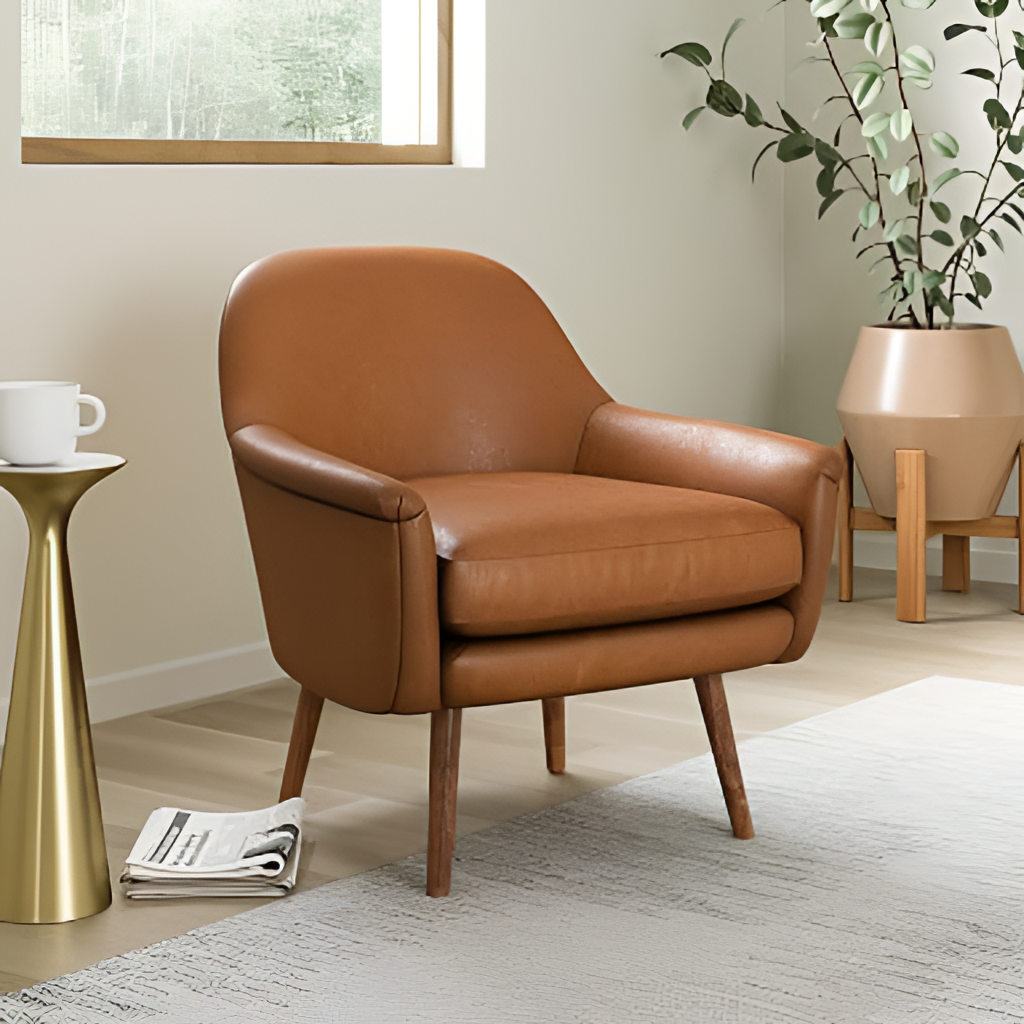
living room, leather armchair, modern, beige wood flooring, with plank pattern, paint wallpaper, with solid pattern